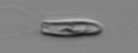
Label: Chrysochromulina